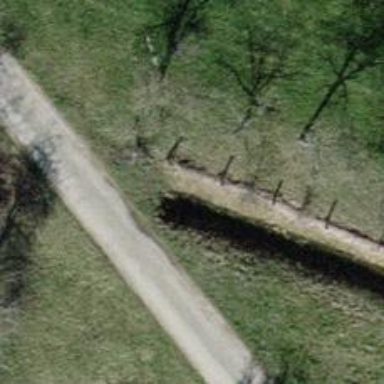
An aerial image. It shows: Culvert tunnel crossing ditch waterway.